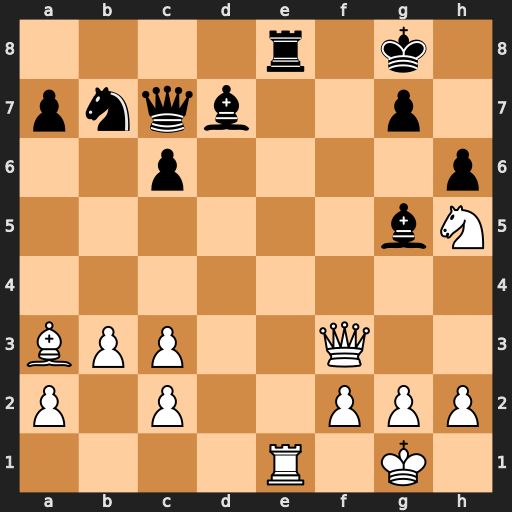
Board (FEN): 4r1k1/pnqb2p1/2p4p/6bN/8/BPP2Q2/P1P2PPP/4R1K1
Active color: w
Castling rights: -
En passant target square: -
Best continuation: Rxe8+ Bxe8 Qf8+ Kh7 Qxe8